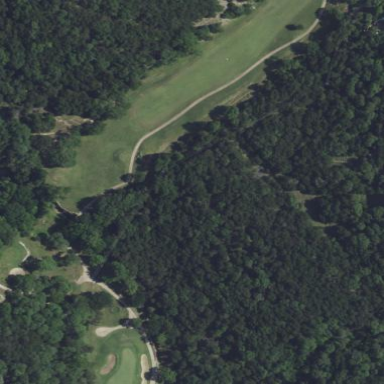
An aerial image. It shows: Golf course.